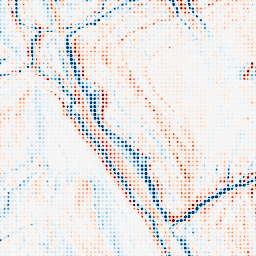
Category: classical
Decomposition family: gaussian_anisotropic
Decomposition parameters: sigma_x: 5
sigma_y: 2
Upsampling method: sinc_hamming
Upsampling parameters: scale: 8
kernel_size: 4
Upsampling scale: 8